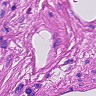
Metastatic tissue present: no